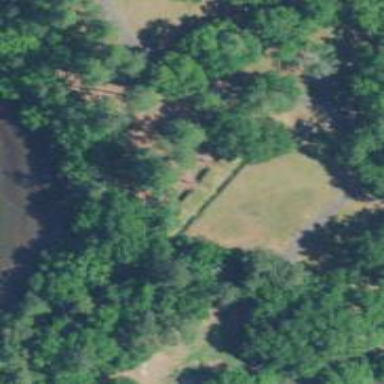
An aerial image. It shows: Historic cannon.